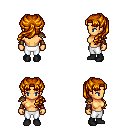
a pixel art fantasy rpg character, female body template, human, tanned skin, leather shoulder armor, white pants, dark blonde princess hairstyle, leather bracers, black shoes, four views (front, back, left, right), 2x2 character sprite sheet, small pixel art, hard edges, no anti-aliasing